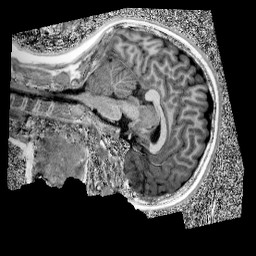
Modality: UNIT1
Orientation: sagittal
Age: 10
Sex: female
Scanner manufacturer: siemens
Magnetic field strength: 3 T
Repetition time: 4 s
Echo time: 0.00303 s